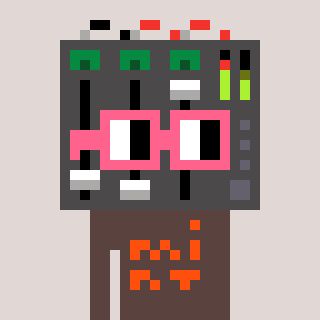
a pixel art character with square pink glasses, a mixer-shaped head and a darkbrown-colored body on a warm background